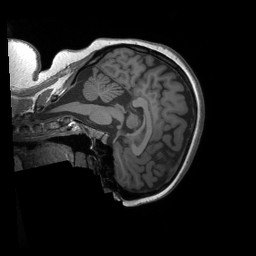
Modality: T1w
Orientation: sagittal
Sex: female
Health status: ill
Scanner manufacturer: siemens
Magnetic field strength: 3 T
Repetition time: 1.66 s
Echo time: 0.00254 s